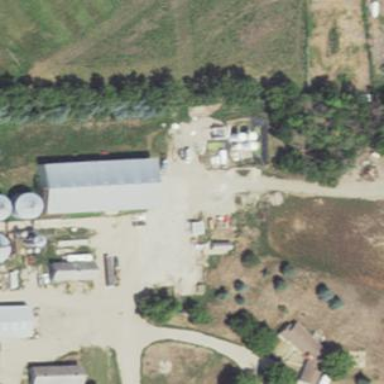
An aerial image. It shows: Farmyard area.